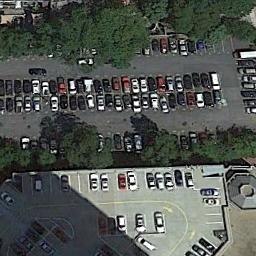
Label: parking_lot